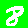
Digit: 8